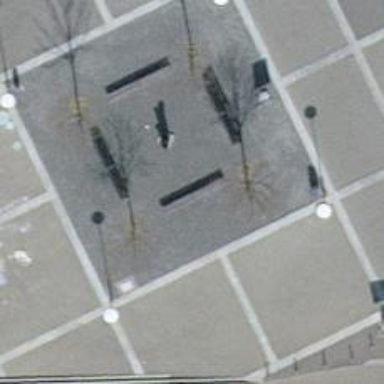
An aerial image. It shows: Black bench.